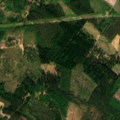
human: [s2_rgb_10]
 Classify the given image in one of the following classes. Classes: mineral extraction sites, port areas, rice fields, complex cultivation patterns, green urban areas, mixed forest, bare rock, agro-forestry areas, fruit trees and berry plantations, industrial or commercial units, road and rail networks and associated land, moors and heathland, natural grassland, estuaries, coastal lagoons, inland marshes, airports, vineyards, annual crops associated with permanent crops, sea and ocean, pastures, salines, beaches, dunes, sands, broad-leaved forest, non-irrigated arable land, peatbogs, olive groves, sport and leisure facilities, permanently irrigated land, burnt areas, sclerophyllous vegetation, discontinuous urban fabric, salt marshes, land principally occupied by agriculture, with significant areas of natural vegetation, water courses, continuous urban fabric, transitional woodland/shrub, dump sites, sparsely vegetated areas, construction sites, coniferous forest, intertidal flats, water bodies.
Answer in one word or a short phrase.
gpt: land principally occupied by agriculture, with significant areas of natural vegetation, coniferous forest, mixed forest, transitional woodland/shrub